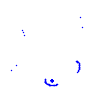
Particle: kaon